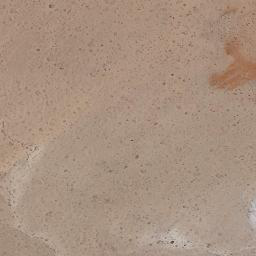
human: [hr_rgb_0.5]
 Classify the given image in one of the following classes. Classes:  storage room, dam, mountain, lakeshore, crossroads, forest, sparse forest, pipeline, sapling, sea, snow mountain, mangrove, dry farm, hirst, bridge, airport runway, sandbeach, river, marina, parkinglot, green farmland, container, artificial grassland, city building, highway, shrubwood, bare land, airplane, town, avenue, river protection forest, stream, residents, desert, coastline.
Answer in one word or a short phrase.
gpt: bare land